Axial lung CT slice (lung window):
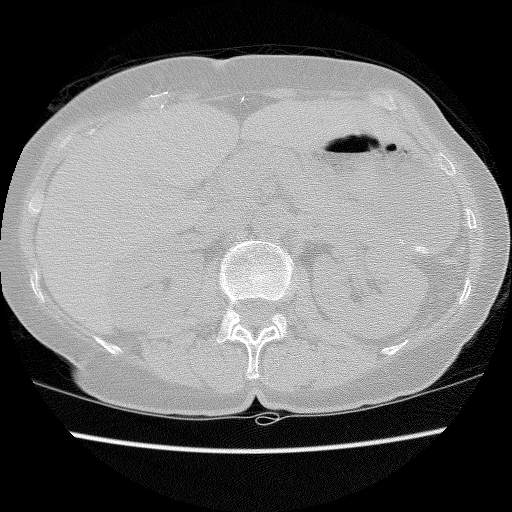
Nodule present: no